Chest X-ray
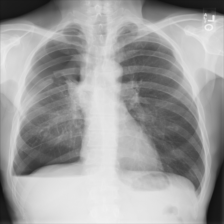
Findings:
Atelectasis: negative
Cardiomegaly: negative
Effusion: negative
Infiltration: negative
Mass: negative
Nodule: negative
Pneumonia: negative
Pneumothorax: negative
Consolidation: negative
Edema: negative
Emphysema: negative
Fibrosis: negative
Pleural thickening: negative
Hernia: negative